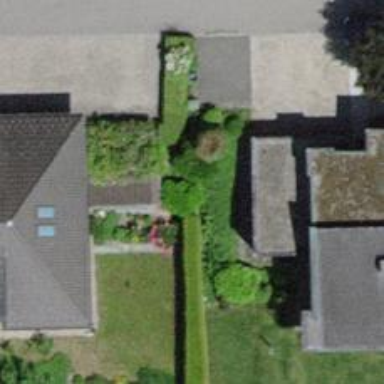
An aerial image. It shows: Hedge acting as barrier.